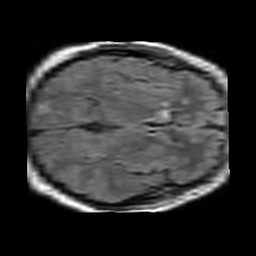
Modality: FLAIR
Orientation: axial
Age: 67
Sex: male
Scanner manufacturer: philips
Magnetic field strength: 1.5 T
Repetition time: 11 s
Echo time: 0.14 s